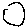
Label: circle